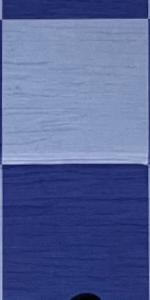
Label: Empty